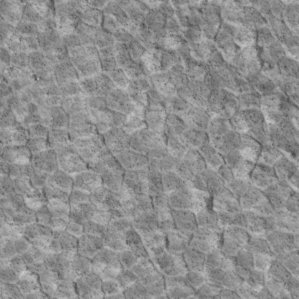
Label: non_frost